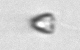
Label: Pyramimonas